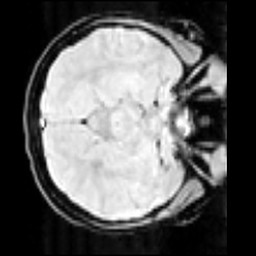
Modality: inplaneT1
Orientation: axial
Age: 23
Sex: female